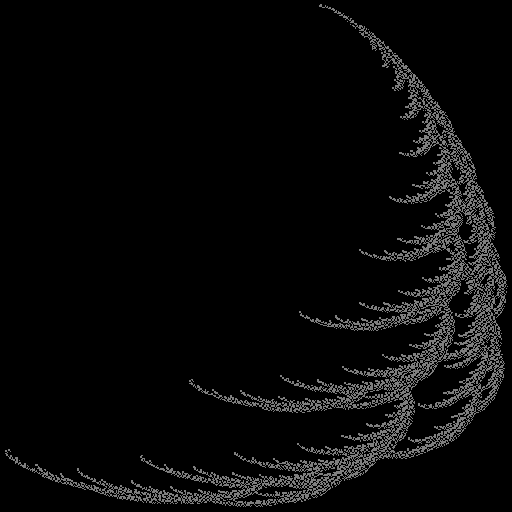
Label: snowdrift